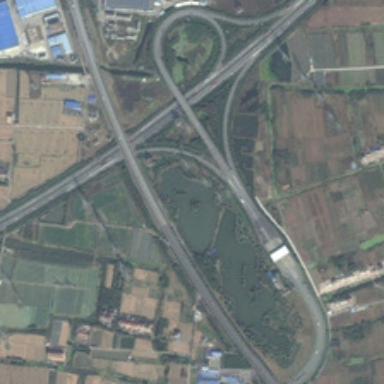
Many pieces of farmlands and several building are near a viaduct with many green trees and a pond .